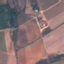
Label: PermanentCrop